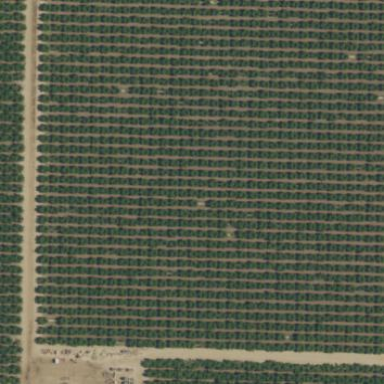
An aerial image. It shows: Orchard with nectarine trees.